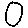
Label: circle